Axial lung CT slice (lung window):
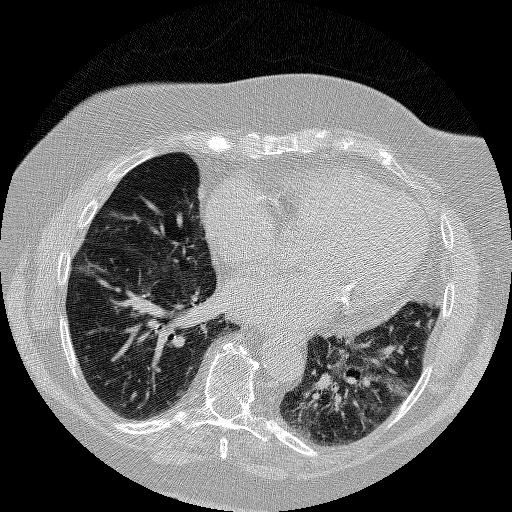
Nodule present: no